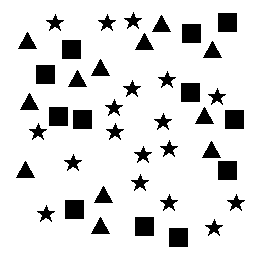
Squares: 12
Triangles: 12
Stars: 18
Total shapes: 42